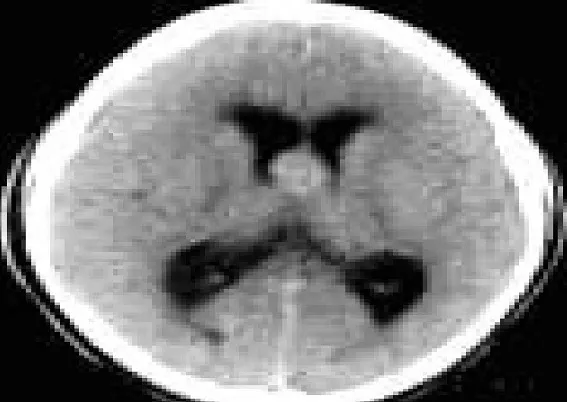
CT scan with an isodense nodular formation in the anterior part of third ventricle.
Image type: radiology (ct)